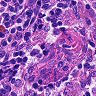
Metastatic tissue present: no